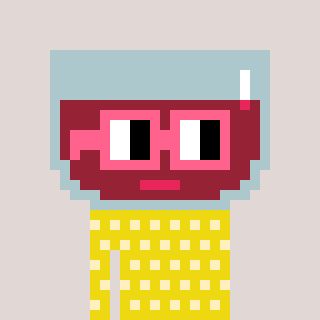
a pixel art character with square pink glasses, a wine-shaped head and a yellow-colored body on a warm background